Question: Suppose I have two vectors
'''
foo <- c('a','b','c','d')
baa <- c('a','e','f','g')
'''
Does anyone know of a way to produce a venn diagram but have the vector items visualised within the diagram.
Like so? (made in powerpoint)

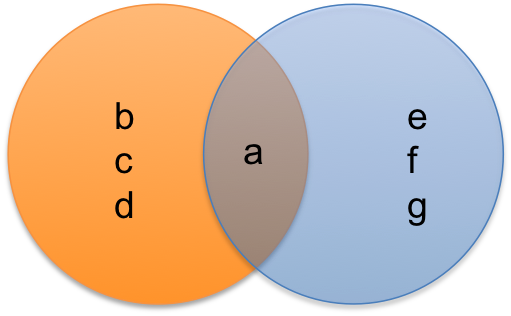
Answer: Using the 'RAM' package:
'''
library(RAM)
foo <- c('a','b','c','d')
baa <- c('a','e','f','g')
group.venn(list(foo=foo, baa=baa), label=TRUE,
fill = c("orange", "blue"),
cat.pos = c(0, 0),
lab.cex=1.1)
'''
<URL>